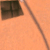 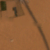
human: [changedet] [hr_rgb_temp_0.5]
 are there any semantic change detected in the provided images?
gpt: The rectangular green park on the upper left corner is partially removed.